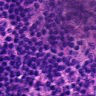
Metastatic tissue present: no